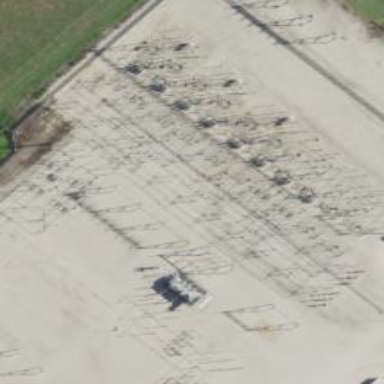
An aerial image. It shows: Switch used for power control.